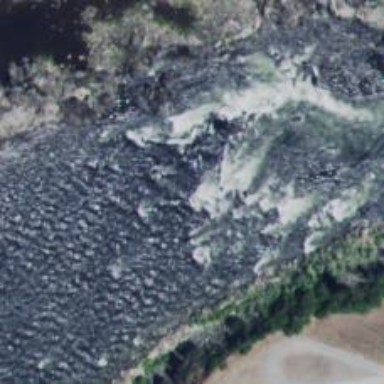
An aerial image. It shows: Rapids with rapid grade of 3 on this waterway.